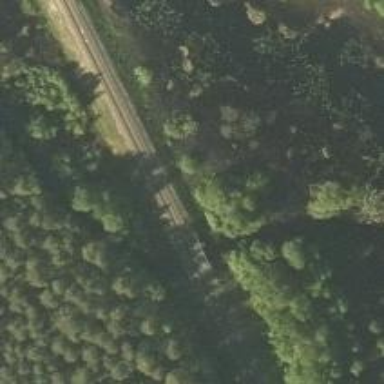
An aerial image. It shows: Bridge carrying continuous railway rails.